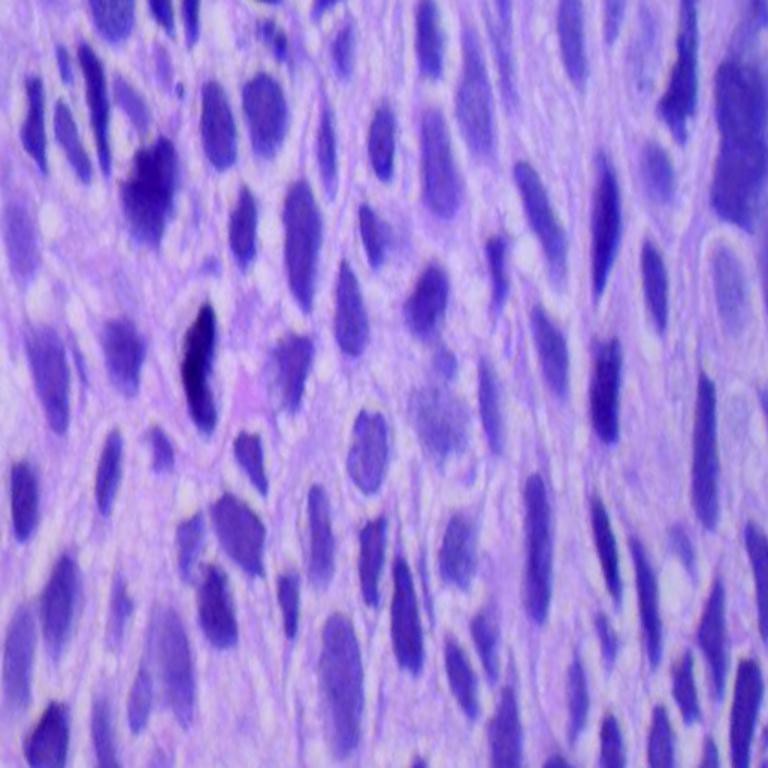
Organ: lung
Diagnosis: squamous carcinomas